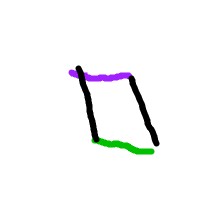
Shape: parallelogram